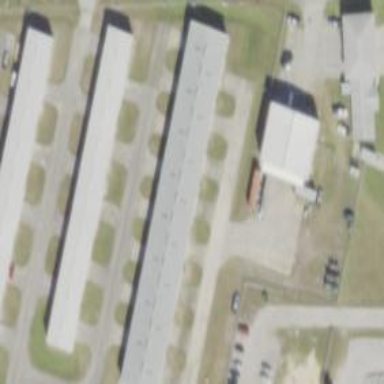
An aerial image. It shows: Hangar at the airport.